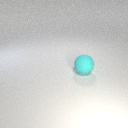
large cyan rubber sphere